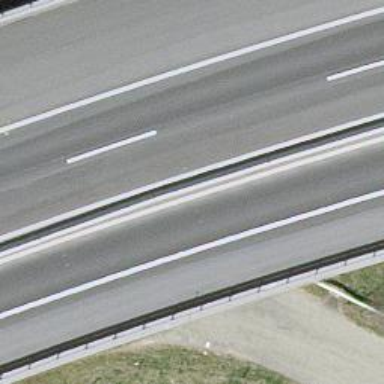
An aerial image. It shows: Trunk highway bridge.